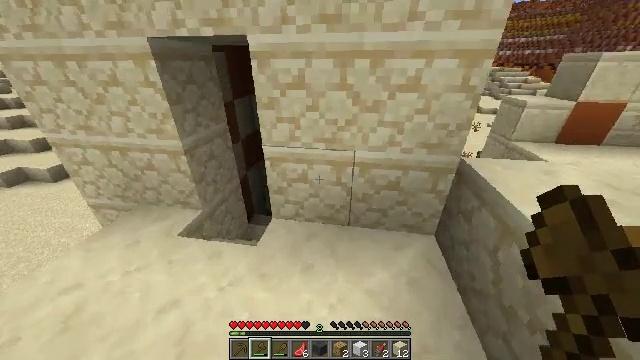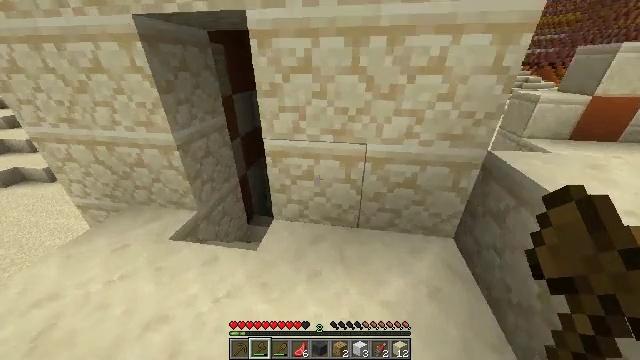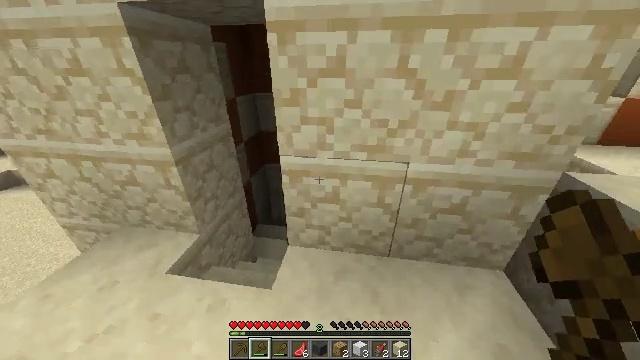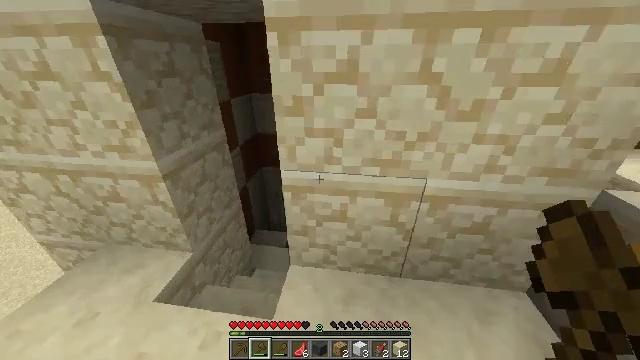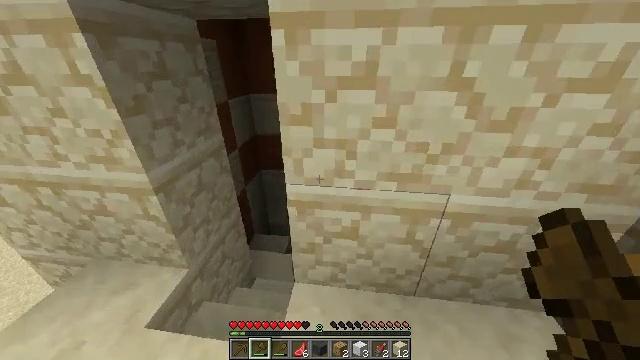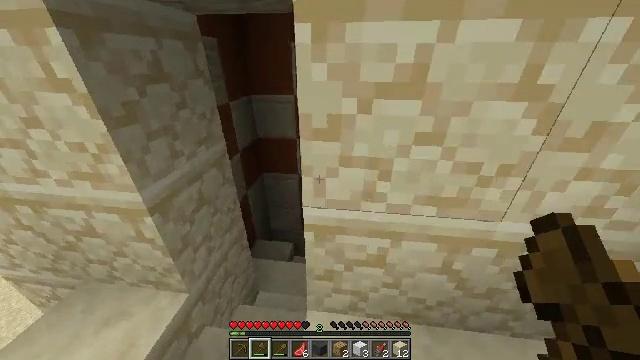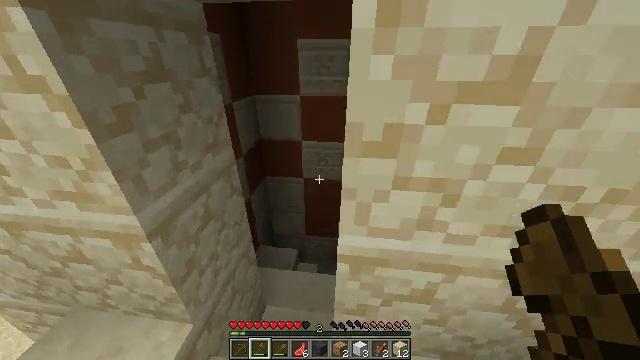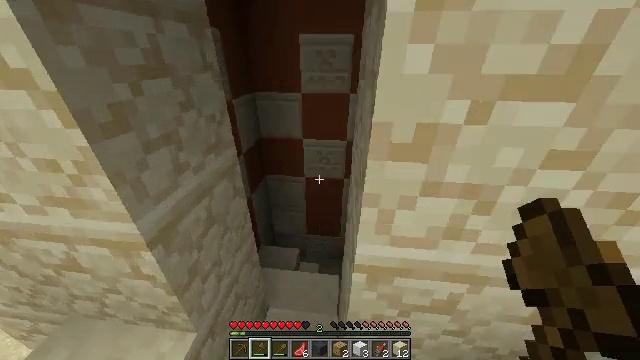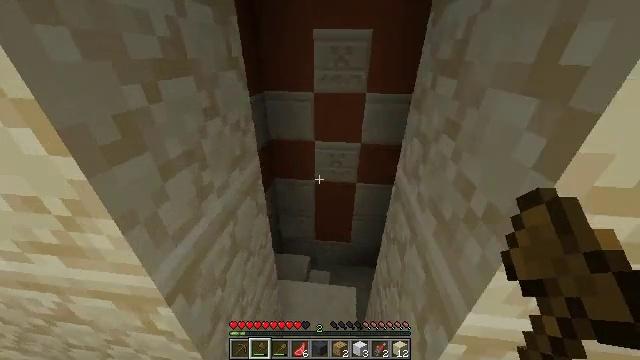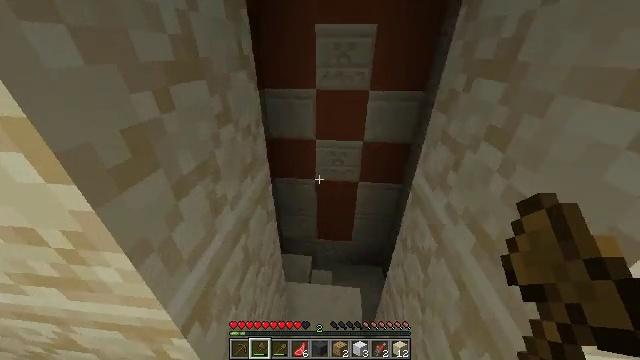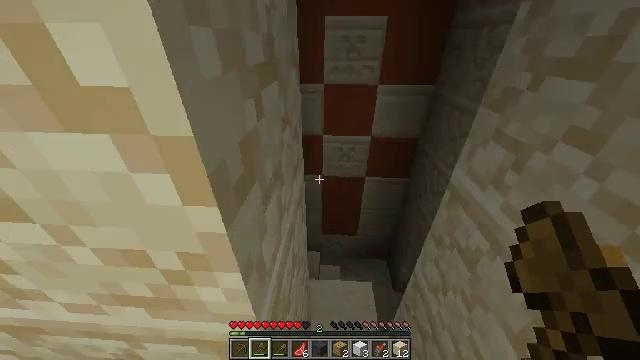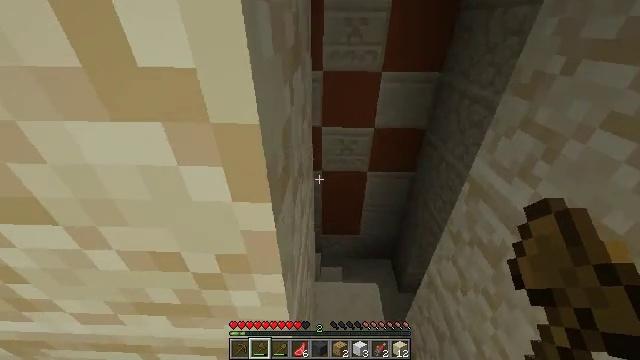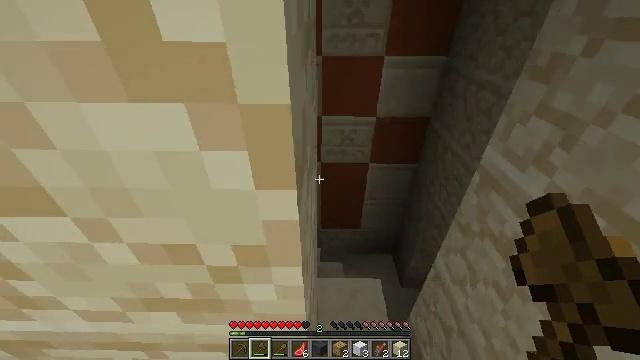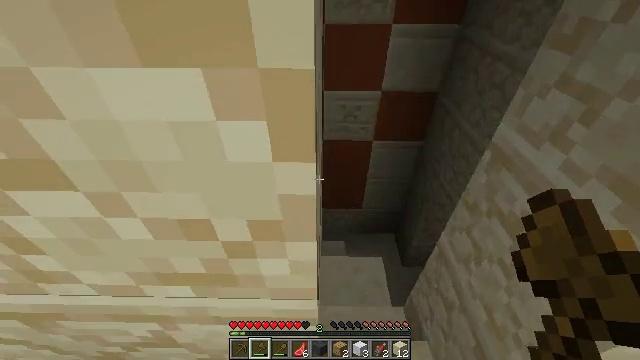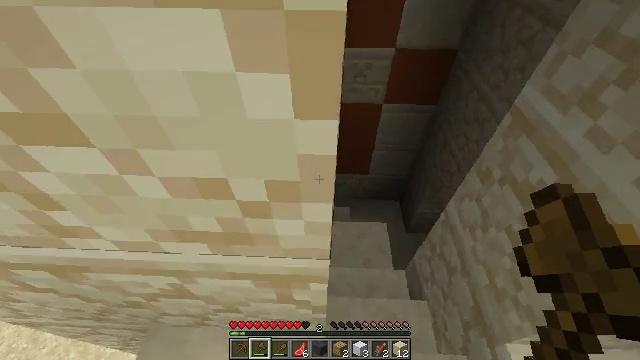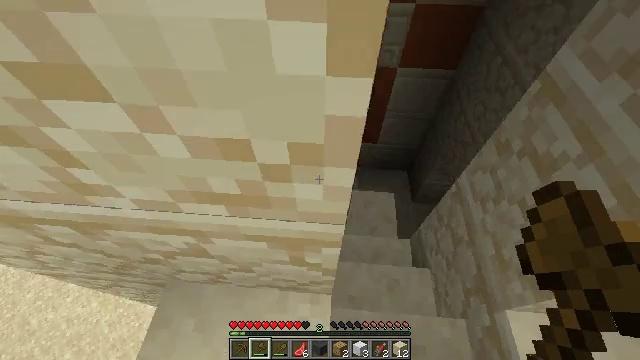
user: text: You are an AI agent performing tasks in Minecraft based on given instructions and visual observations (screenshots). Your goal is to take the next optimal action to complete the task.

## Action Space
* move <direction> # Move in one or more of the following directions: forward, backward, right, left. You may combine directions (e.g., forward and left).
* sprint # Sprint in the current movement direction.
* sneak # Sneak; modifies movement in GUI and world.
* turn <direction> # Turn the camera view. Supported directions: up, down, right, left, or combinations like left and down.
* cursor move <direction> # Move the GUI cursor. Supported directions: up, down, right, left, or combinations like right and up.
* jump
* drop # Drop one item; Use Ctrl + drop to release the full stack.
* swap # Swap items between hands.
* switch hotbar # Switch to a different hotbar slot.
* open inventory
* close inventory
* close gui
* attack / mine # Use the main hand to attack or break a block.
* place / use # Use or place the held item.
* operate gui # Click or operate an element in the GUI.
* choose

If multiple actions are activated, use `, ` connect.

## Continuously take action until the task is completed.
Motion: motion action
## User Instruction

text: Collect blue terracotta from structures.
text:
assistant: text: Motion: move forward and move left, sprint
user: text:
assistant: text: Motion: move forward and move left, sprint
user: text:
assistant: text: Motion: move forward, sprint, turn right
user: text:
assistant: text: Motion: move forward and move left, sprint
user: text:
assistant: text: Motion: move forward and move left, sprint
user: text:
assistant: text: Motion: move forward and move left, sprint
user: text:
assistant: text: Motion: move forward and move left, sprint
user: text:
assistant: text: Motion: move forward and move left, sprint
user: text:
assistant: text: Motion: move forward and move left, sprint, turn right
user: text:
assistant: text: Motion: move forward, sprint, turn right and down
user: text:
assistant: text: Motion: move forward, sprint, turn right and down
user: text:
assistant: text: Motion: move forward, sprint, turn down
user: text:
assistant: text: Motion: move forward, sprint, turn down
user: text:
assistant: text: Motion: move forward, sprint, turn left and down
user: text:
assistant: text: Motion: move forward, sprint, turn left and down
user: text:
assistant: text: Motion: move forward, turn left and down
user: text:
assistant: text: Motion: move forward and move right
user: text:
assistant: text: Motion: move forward and move right
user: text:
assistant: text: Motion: move forward and move right
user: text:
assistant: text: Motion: move forward and move right
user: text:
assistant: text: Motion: move forward and move right
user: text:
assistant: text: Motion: move forward and move right
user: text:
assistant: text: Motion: move forward and move right, turn left and up
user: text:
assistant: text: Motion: move forward and move right, turn left and up
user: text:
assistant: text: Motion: move forward, turn left and up
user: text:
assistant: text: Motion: move forward, turn up
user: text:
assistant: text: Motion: move forward, turn right and down
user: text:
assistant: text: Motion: move forward and move left
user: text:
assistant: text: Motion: move forward and move left
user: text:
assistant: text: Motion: move forward and move left